【题型】解答题　【知识点】平面几何　【难度】easy
如图，在 $\triangle ABC$ 中，$E$、$F$ 是 $BC$ 上的两个三等分点，$D$ 是 $AC$ 的中点，$BD$ 分别交 $AE$、$AF$、$AC$ 于 $P$、$Q$、$D$，求 $BP:PQ:QD$。

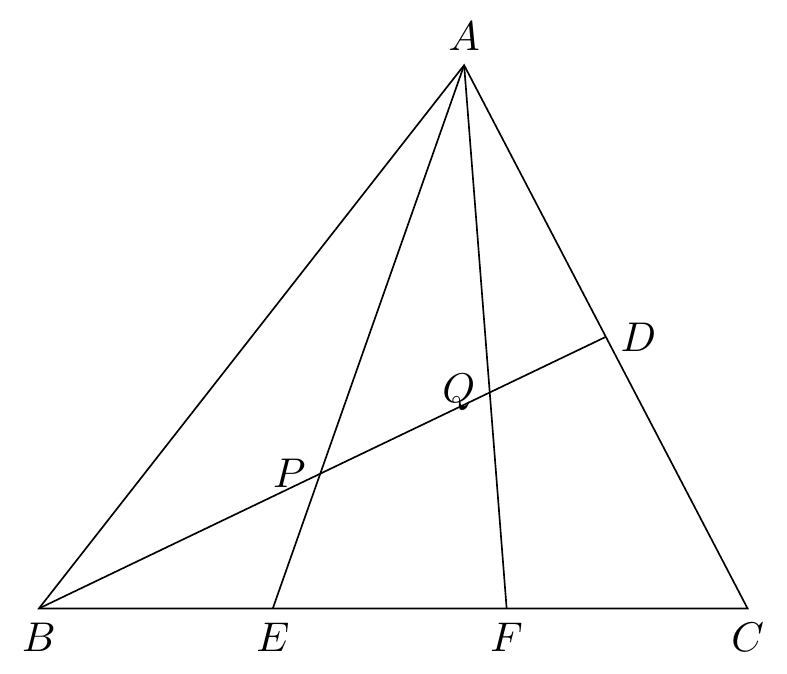
【解答】
解：过 $D$ 作 $DG \parallel BC$，交 $AE$ 于 $G$，$AF$ 于 $H$，
$\because D$ 为 $AC$ 中点，
$\therefore DH$ 是 $\triangle AFC$ 的中位线，

$\therefore DH = \frac{1}{2} CF$，$CF = 2DH$，

$\because BE = EF = CF$，

$\therefore BF = 2CF = 4DH$，

$\because DG \parallel BC$，

$\therefore \dfrac{DQ}{QB} = \dfrac{DH}{BF} = \dfrac{1}{4}$，

$\therefore QB = 4DQ$，

$\because DG$ 是 $\triangle AEC$ 的中位线，

$\therefore DG = \frac{1}{2} CE = EF = BE$，

$\because DG \parallel BC$，

$\therefore BP = PD$，

$\therefore PQ = 1.5DQ$，$BP = 2.5DQ$，

$\therefore BP : PQ : QD = 5 : 3 : 2$。

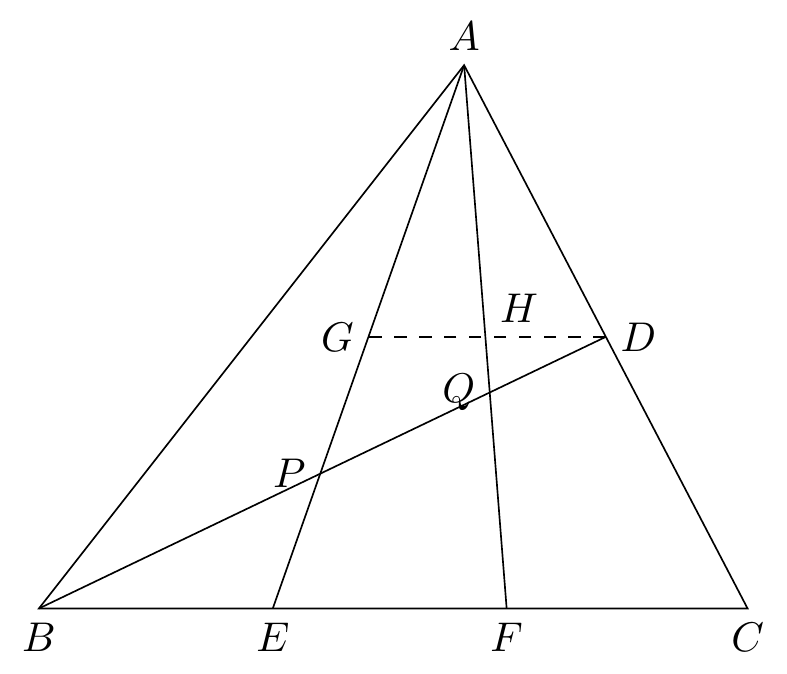